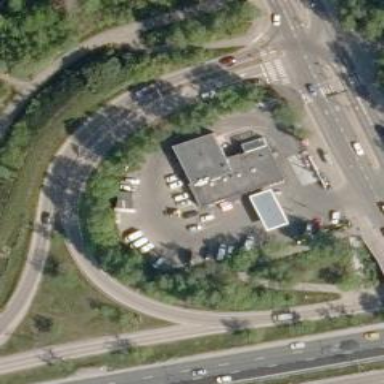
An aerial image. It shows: Convenience shop.